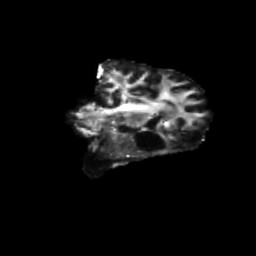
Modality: FA
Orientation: coronal
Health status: ill
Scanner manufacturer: siemens
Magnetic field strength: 3 T
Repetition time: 13.7 s
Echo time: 0.098 s